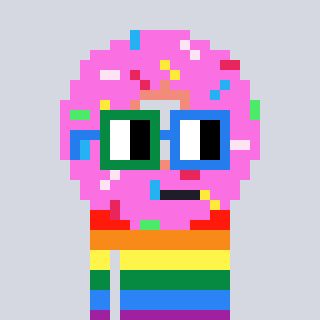
a pixel art character with square green and blue glasses, a doughnut-shaped head and a rust-colored body on a cool background